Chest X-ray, AP view. Patient: 37 years old, sex M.
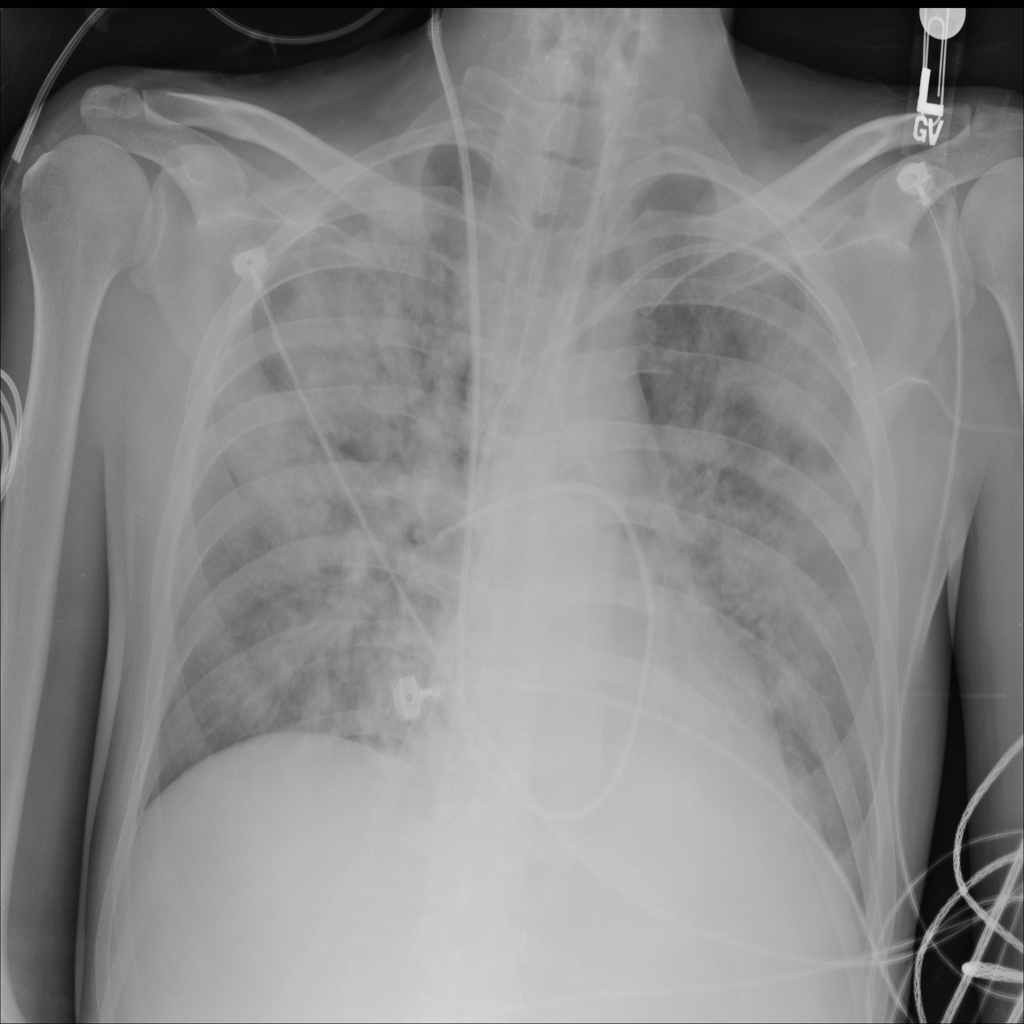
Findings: Consolidation